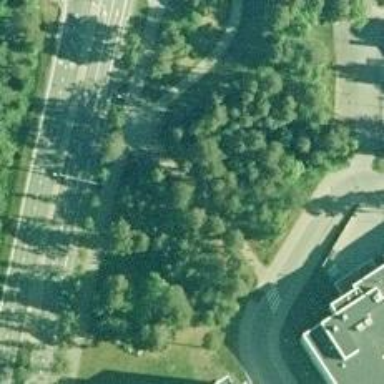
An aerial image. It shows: Asphalt cycleway.